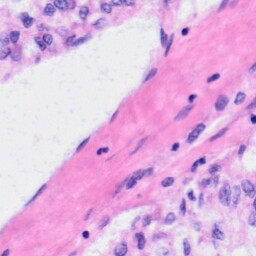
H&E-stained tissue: Liver